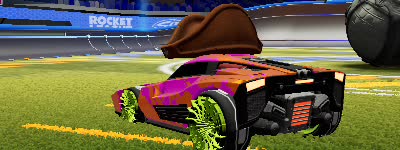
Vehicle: breakout